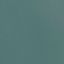
Land use / land cover: SeaLake